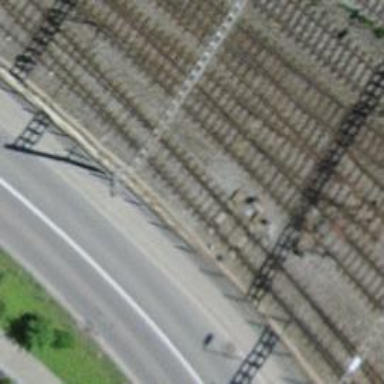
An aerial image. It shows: Railway yard with one track. The railway is electrified with contact line.